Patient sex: M
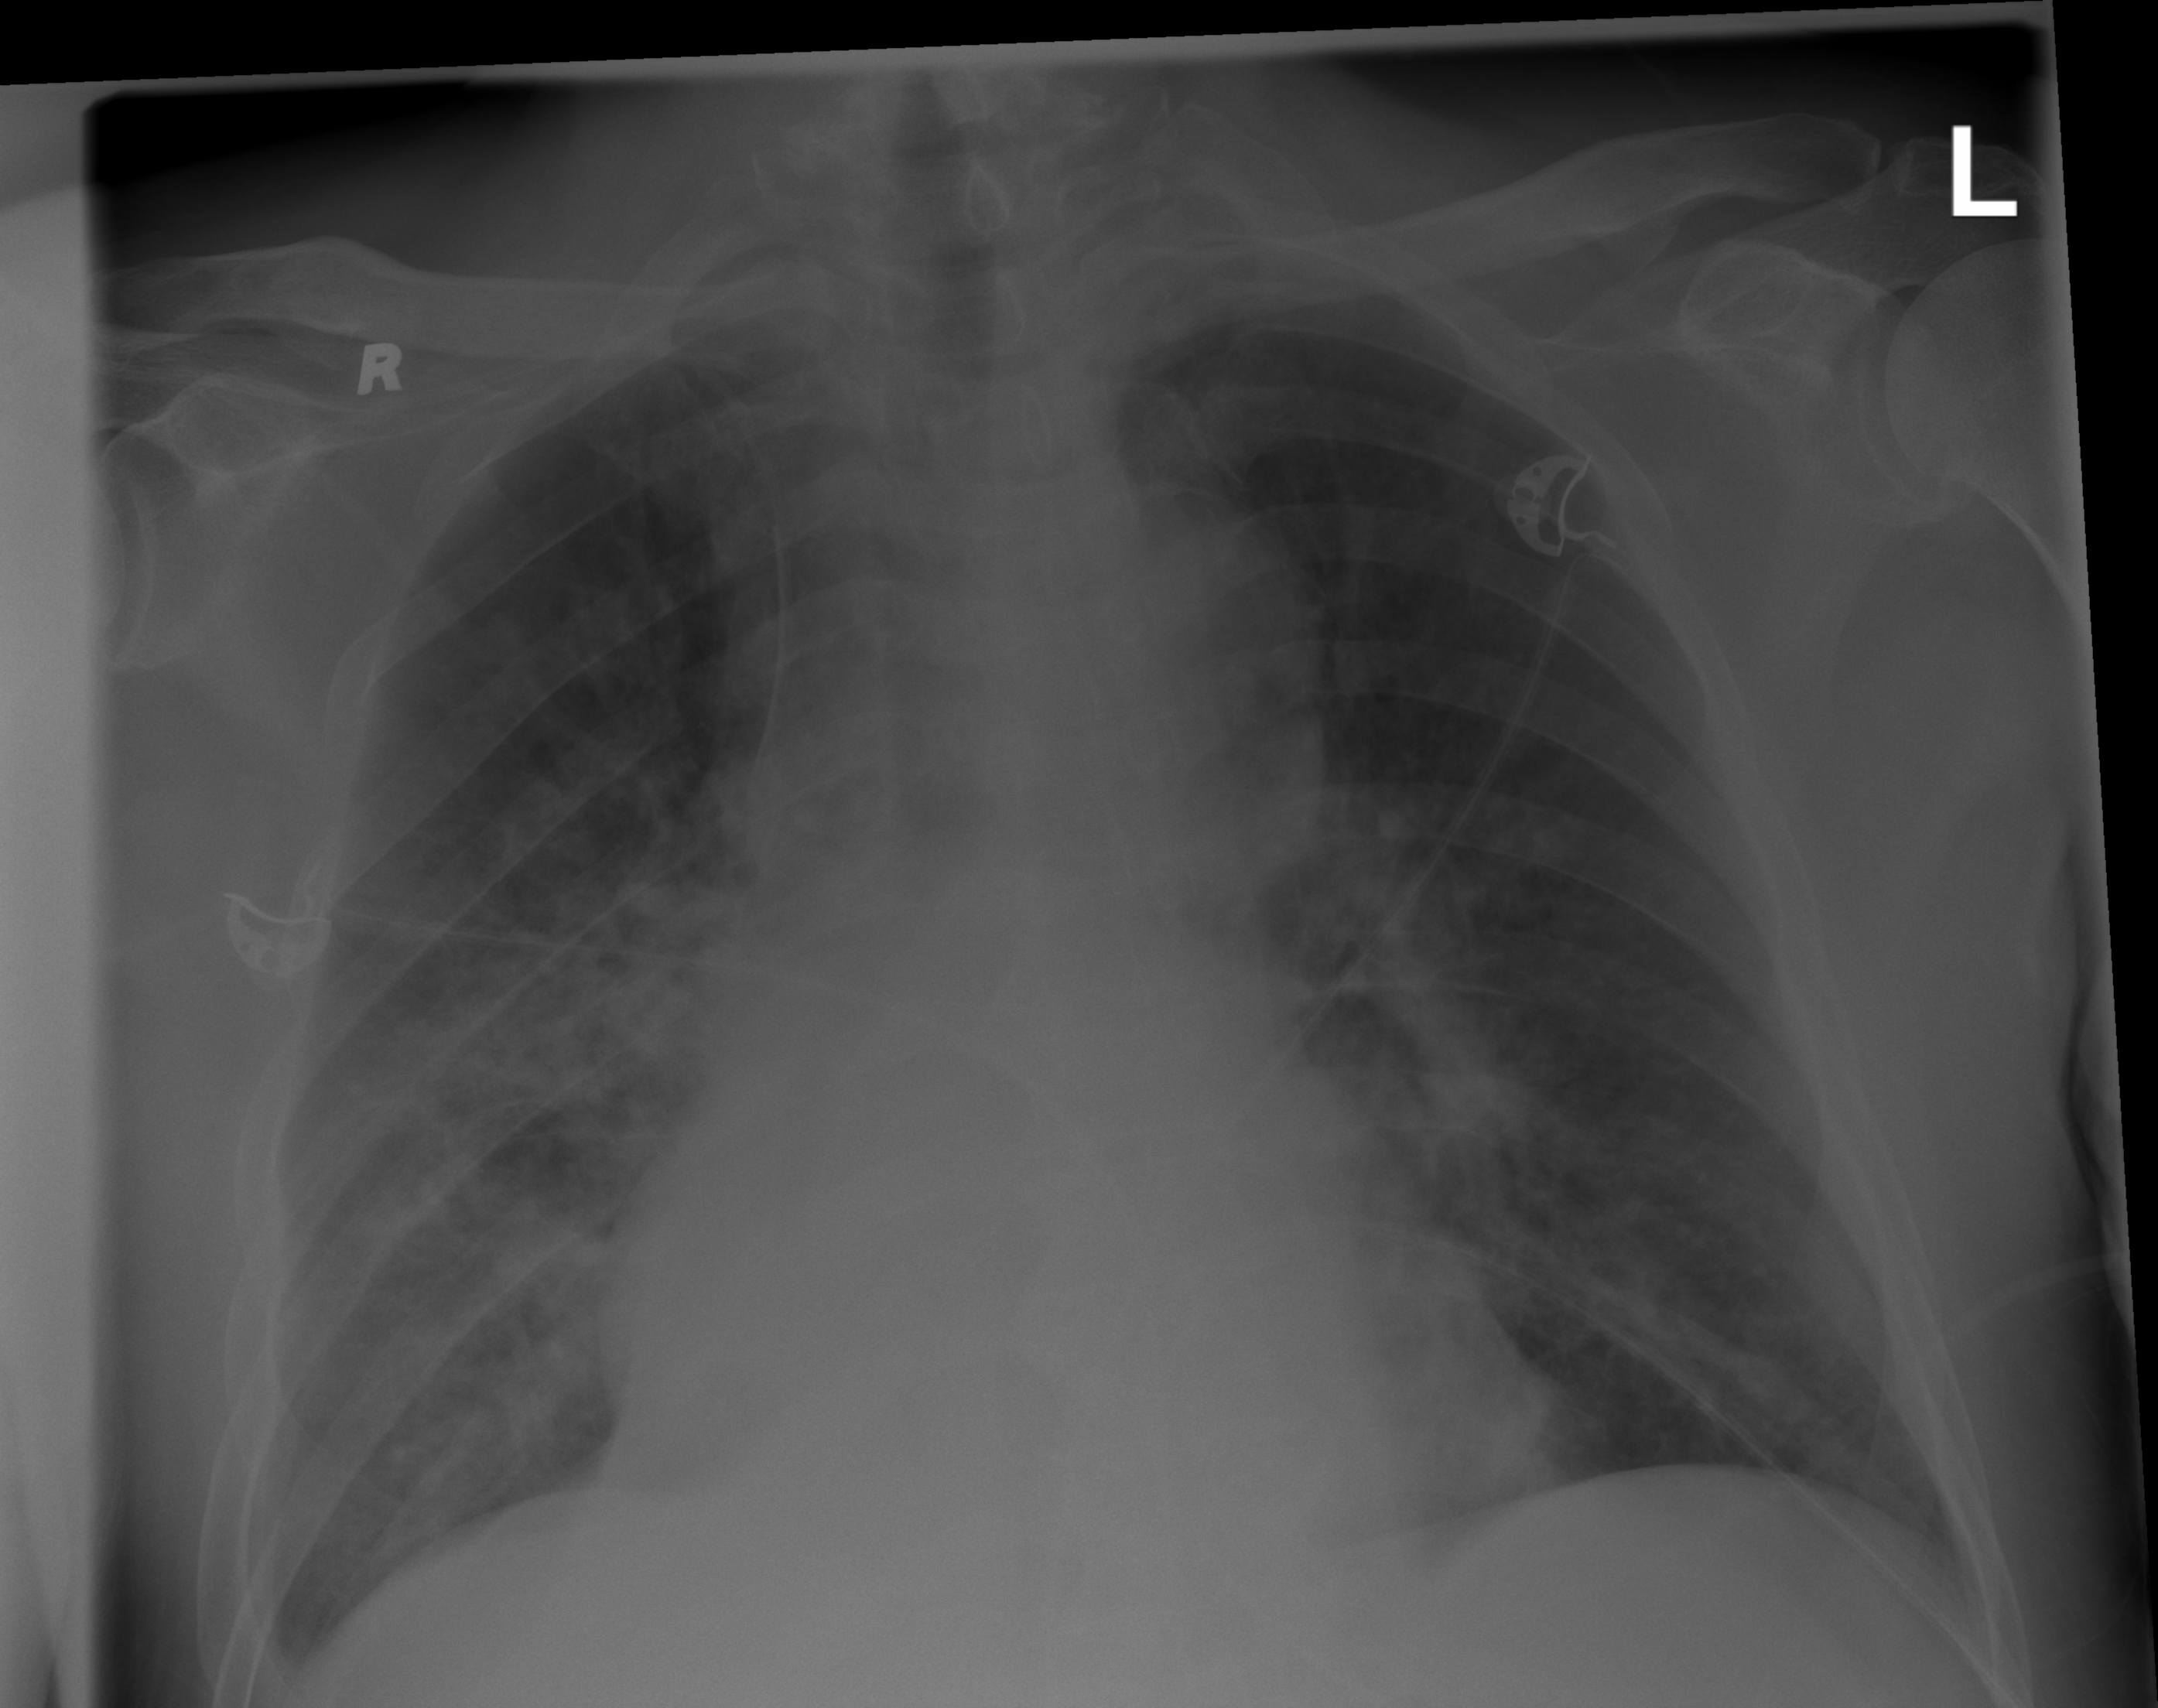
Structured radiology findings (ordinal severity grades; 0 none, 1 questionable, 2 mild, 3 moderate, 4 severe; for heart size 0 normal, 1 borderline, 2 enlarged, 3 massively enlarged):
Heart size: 1
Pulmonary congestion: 0
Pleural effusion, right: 2
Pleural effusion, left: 0
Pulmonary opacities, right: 2
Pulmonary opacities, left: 2
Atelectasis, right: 2
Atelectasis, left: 2